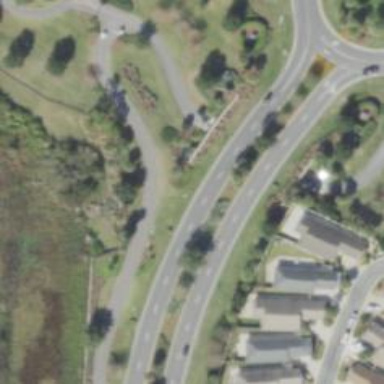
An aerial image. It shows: Golf cart path described as golf cart tunnel.